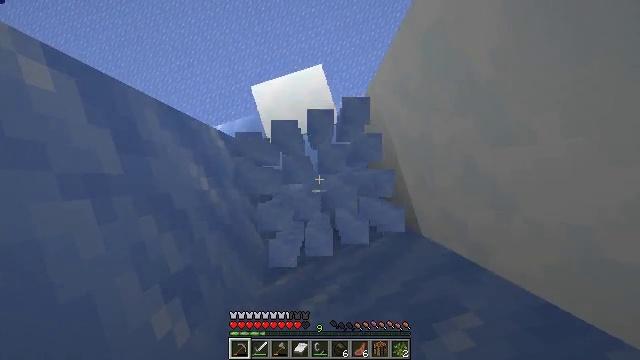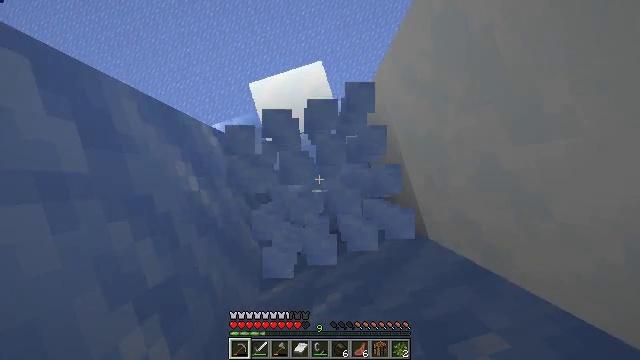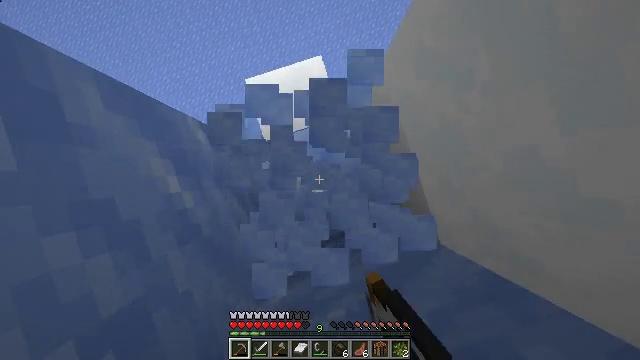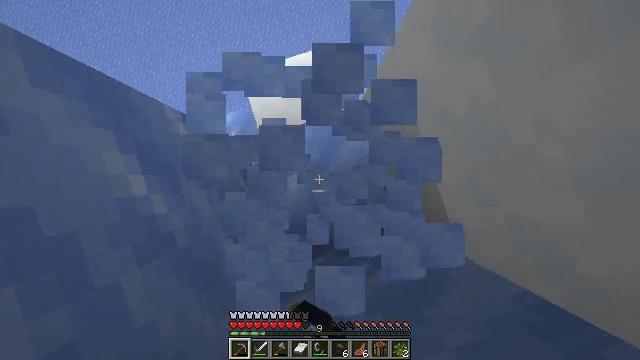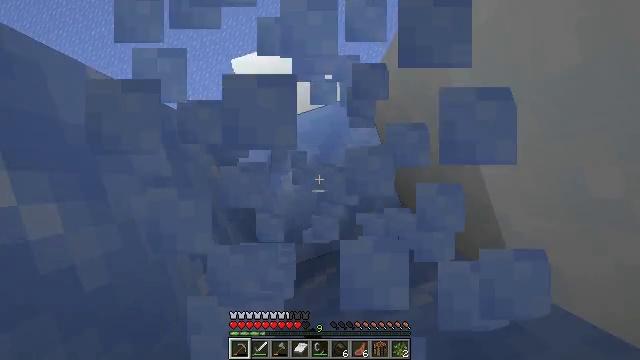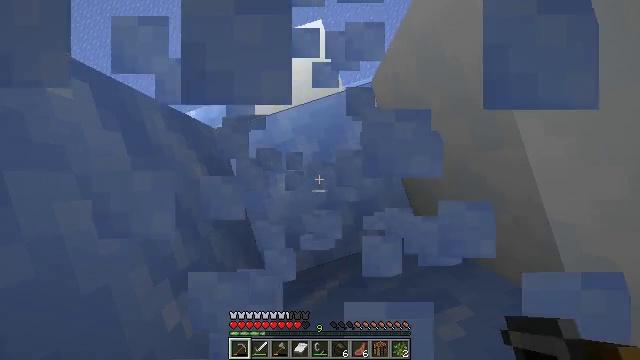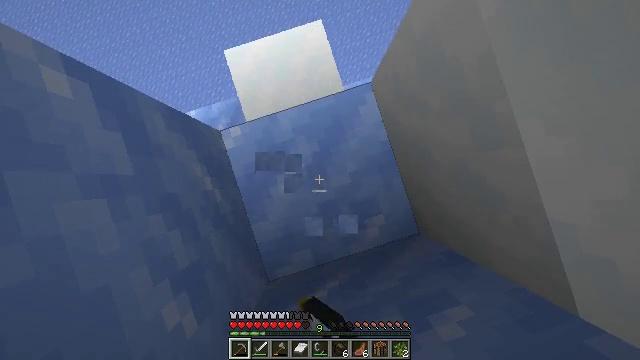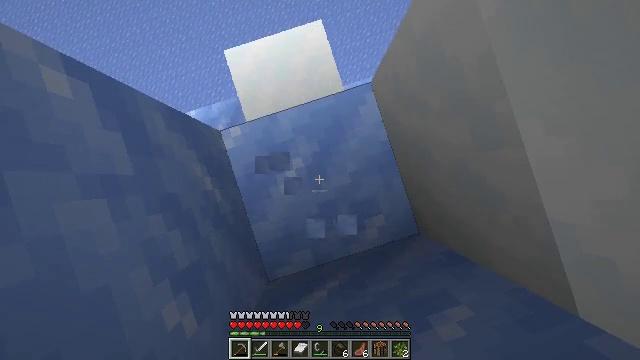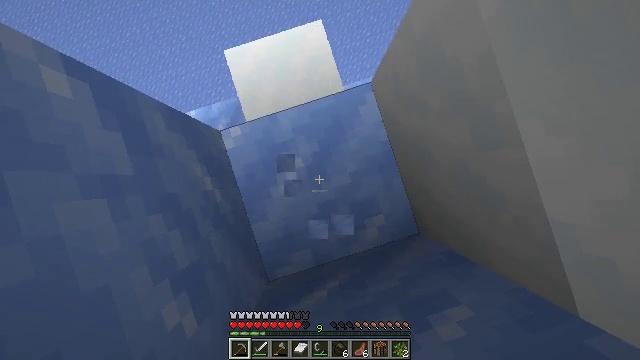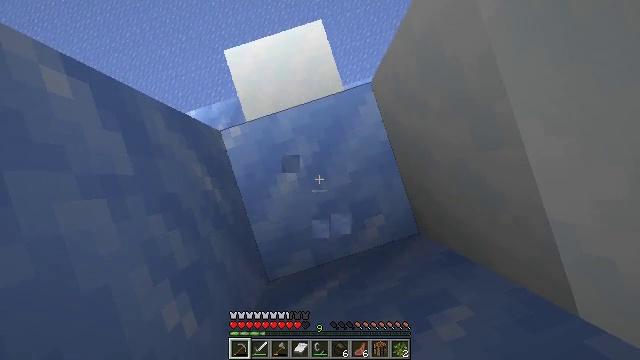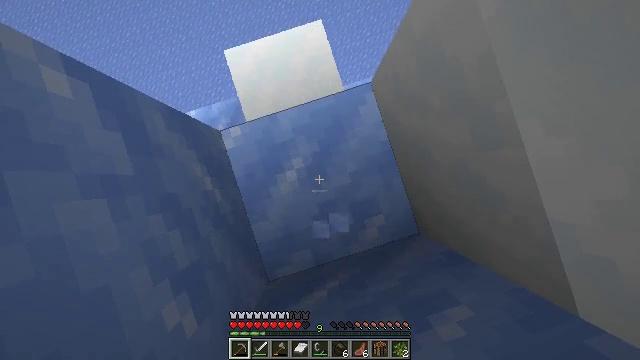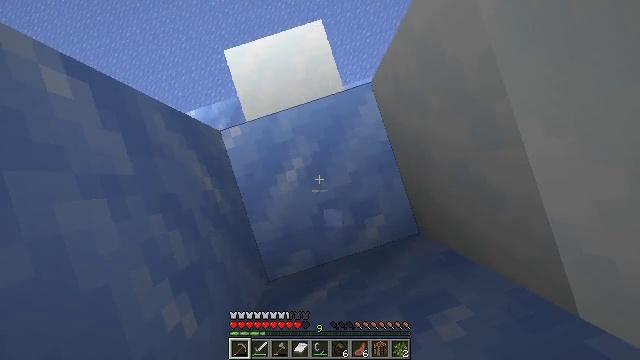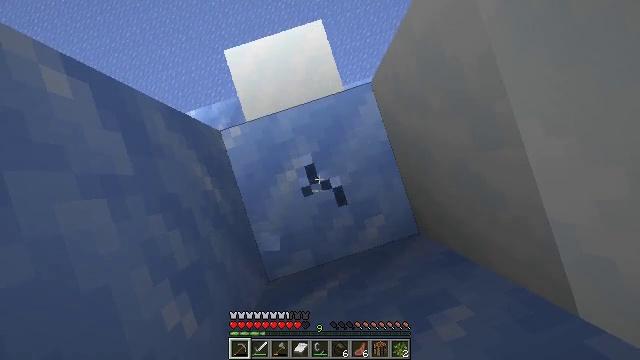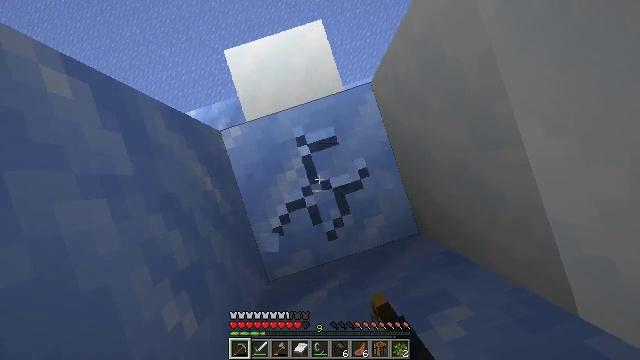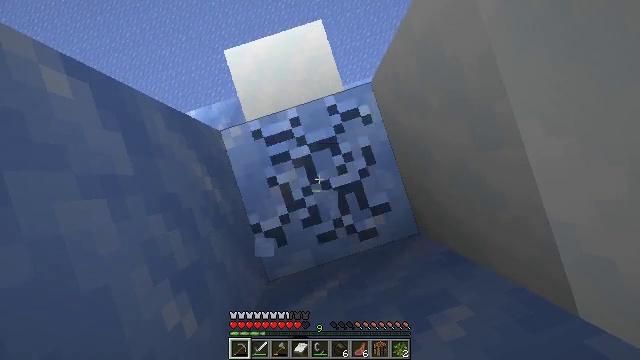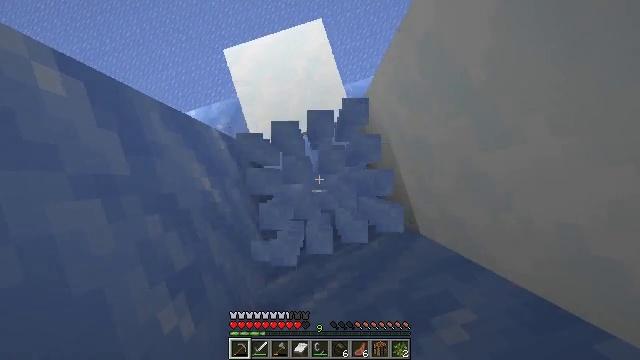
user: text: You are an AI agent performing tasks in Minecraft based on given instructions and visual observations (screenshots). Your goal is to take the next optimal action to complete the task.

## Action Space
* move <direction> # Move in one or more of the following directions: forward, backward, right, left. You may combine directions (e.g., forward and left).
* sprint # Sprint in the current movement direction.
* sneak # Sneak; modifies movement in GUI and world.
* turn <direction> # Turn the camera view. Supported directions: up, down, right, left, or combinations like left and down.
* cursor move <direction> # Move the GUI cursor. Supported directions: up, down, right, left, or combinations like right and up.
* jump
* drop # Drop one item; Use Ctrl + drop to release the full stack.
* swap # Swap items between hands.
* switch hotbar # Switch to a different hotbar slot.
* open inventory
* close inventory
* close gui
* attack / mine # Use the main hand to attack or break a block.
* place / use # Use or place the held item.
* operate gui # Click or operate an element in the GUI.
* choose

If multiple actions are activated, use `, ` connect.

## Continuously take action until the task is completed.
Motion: motion action
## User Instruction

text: Mine packed ice from icy biomes.
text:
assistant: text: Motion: attack / mine
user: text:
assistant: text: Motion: attack / mine
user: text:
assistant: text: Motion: attack / mine
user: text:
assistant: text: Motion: attack / mine
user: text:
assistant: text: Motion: attack / mine
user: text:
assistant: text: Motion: attack / mine
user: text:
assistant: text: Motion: no_op
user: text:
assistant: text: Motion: no_op
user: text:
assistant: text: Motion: no_op
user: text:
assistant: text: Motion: no_op
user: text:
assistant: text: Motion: no_op
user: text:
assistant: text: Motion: attack / mine
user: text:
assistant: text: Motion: attack / mine
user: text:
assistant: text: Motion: attack / mine
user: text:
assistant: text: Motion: attack / mine
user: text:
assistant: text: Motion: attack / mine
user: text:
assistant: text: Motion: attack / mine
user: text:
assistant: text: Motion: attack / mine
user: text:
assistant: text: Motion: attack / mine
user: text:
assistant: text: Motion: no_op
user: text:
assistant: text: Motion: no_op
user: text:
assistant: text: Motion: no_op
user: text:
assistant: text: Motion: no_op
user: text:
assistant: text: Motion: attack / mine
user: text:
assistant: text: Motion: attack / mine
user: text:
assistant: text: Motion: attack / mine
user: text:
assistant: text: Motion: attack / mine
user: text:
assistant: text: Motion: attack / mine
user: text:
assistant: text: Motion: attack / mine
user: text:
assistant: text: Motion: no_op